Question: I'm trying to add a customBadge as a subview of a UIButton -
this is my code so far -
'''
//msg count initiaition
//CustomBadge *customBadge1 = [CustomBadge customBadgeWithString:@"2"];
CustomBadge *customBadge1 = [CustomBadge customBadgeWithString:@"2"
withStringColor:[UIColor whiteColor]
withInsetColor:[UIColor redColor]
withBadgeFrame:YES
withBadgeFrameColor:[UIColor redColor]
withScale:2.0
withShining:YES];
// Set Position of Badge 1
[customBadge1 setFrame:CGRectMake(self.view.frame.size.width/2-customBadge1.frame.size.width/2+_MsgHeadBtn.frame.size.width/2, 110, customBadge1.frame.size.width, customBadge1.frame.size.height)];
//add badge to view
[_MsgHeadBtn addSubview:customBadge1];
'''
The button I'm trying to add the subview to is _MsgHeadBtn, which is the email icon on top LH of the screenshot below.
I was trying to make the custom badge appear slighty above and to the right of the email icon - but I end up with the result in the screenshot!

Can anyone offer any advice as to where i'm going wrong!?
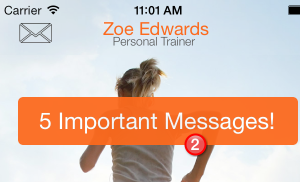
Answer: Issue is within your 'setFrame:' method. You are using 'self.view.frame.size.width'.
Check with this code:
'''
[customBadge1 setCenter:CGPointMake(_MsgHeadBtn.frame.size.width, 0)];
[_MsgHeadBtn addSubview:customBadge1];
'''
or
'''
[customBadge1 setFrame:CGRectMake(_MsgHeadBtn.frame.size.width, 0, customBadge1.frame.size.width, customBadge1.frame.size.height)];
[_MsgHeadBtn addSubview:customBadge1];
'''